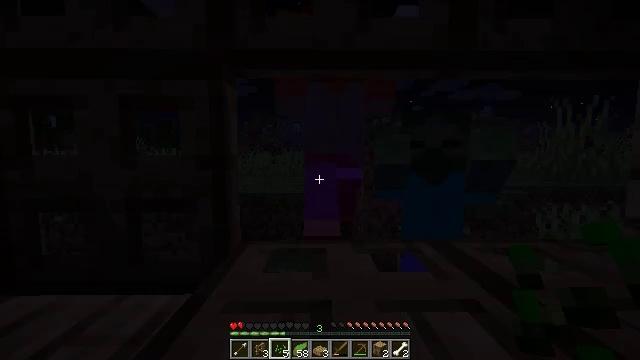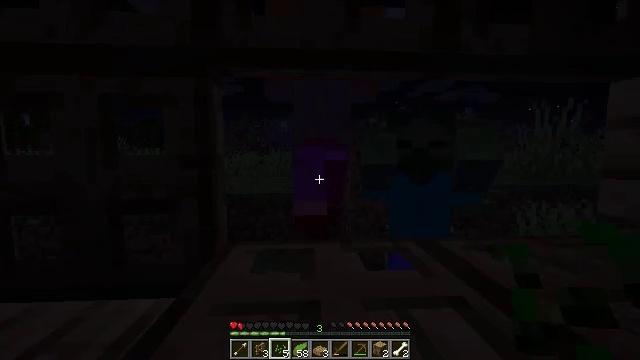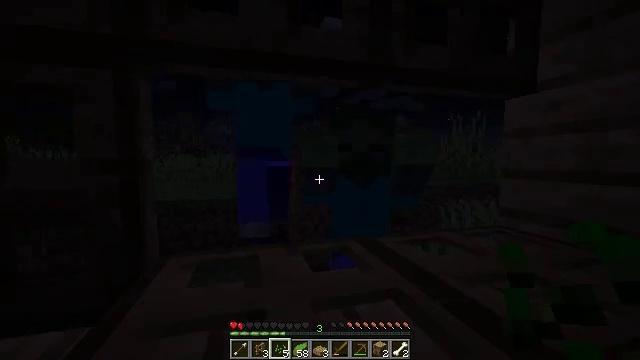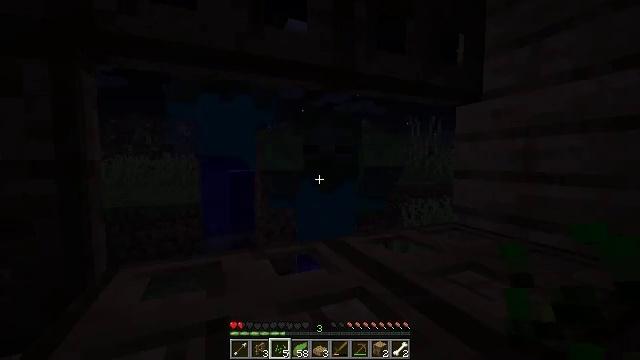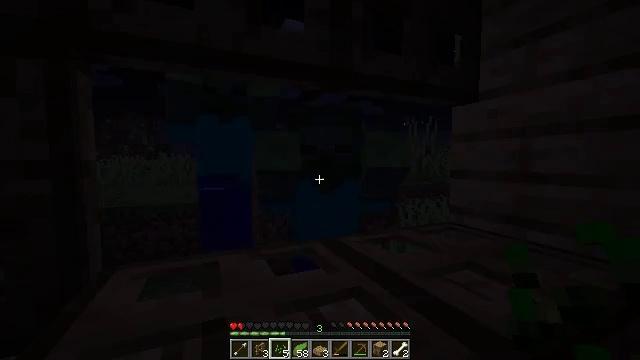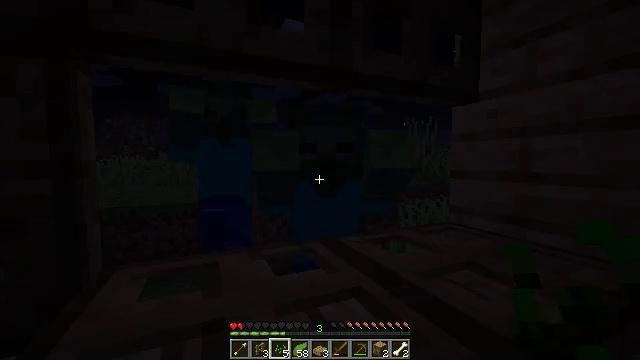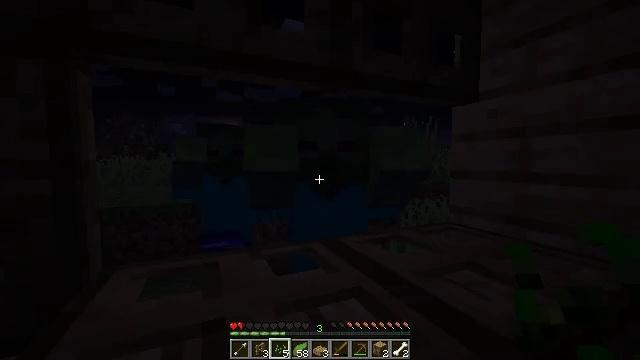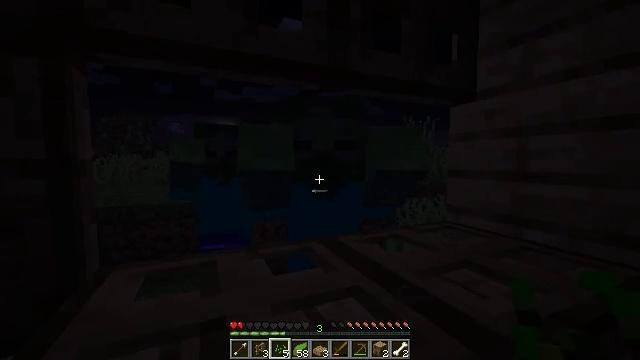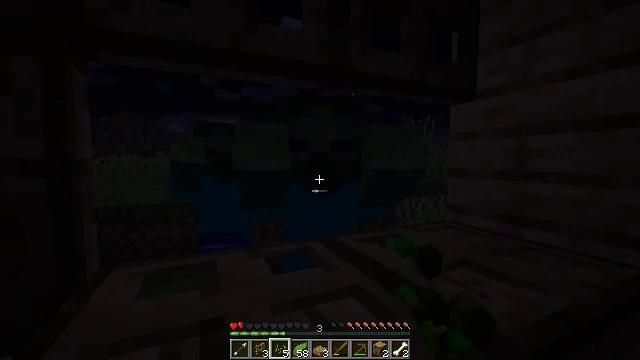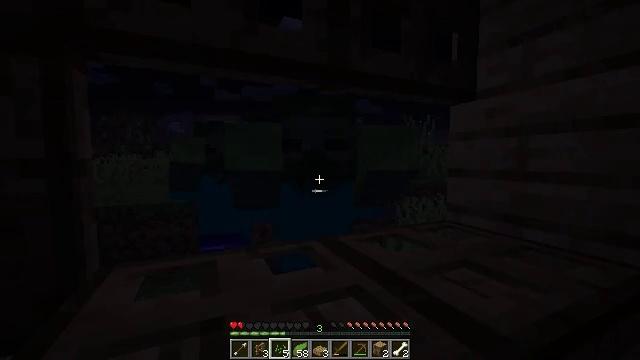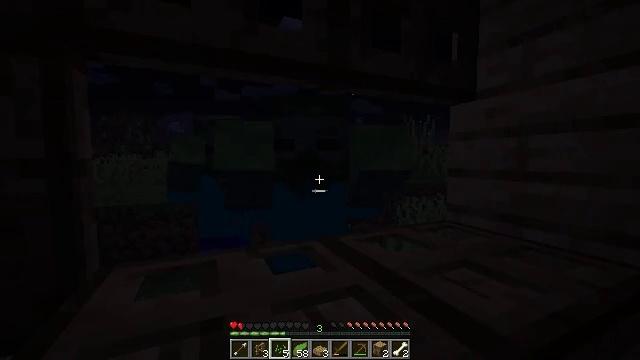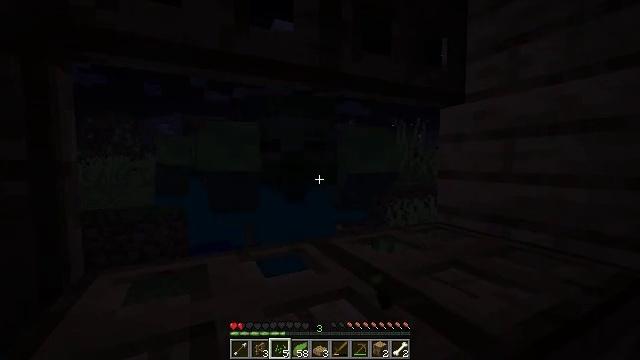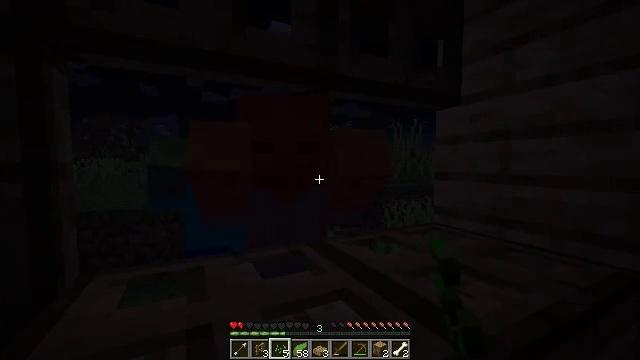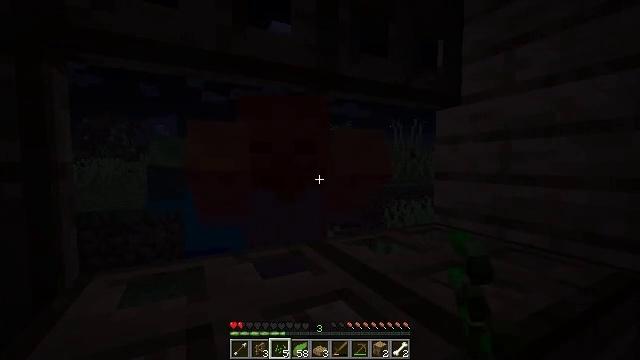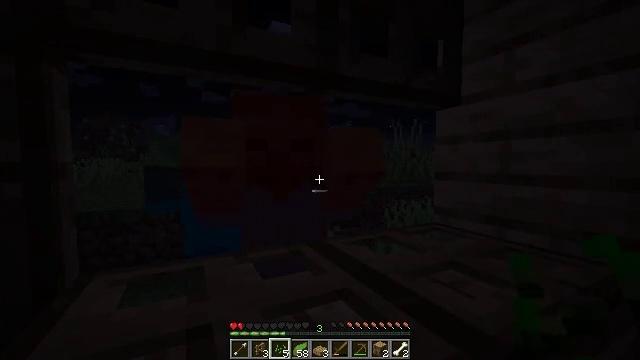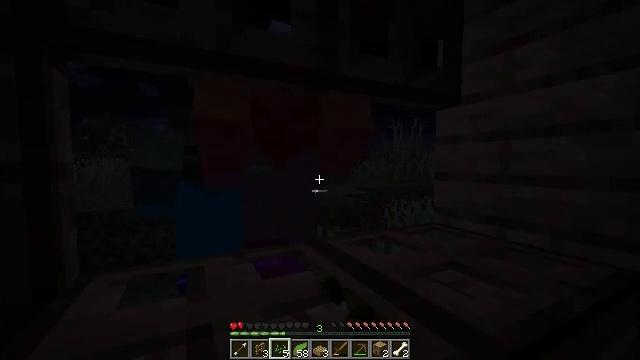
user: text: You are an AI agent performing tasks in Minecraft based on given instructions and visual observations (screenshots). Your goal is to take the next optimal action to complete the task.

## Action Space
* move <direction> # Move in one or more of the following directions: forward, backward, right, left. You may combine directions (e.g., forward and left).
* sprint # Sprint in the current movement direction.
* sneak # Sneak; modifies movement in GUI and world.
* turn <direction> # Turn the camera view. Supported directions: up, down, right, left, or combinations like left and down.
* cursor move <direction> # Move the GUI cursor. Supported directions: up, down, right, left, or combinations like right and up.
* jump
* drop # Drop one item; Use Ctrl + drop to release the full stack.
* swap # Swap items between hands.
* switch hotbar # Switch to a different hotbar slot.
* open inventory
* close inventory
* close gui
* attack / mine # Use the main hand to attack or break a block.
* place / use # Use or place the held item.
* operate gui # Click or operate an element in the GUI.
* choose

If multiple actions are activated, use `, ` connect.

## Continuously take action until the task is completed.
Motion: motion action
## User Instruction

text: Hunt the zombie.
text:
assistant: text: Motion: turn right
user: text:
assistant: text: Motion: turn right
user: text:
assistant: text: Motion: turn right
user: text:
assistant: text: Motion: no_op
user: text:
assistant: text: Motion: no_op
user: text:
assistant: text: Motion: no_op
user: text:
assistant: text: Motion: attack / mine
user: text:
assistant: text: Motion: attack / mine
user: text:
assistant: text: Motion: attack / mine
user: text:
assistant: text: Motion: attack / mine
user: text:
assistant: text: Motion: turn right
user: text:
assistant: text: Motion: no_op
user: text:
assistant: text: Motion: no_op
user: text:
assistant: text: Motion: attack / mine
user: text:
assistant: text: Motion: attack / mine
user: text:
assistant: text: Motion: attack / mine
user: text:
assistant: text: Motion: no_op
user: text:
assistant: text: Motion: turn left and down, attack / mine
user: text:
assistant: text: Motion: turn left, attack / mine
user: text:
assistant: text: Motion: turn left, attack / mine
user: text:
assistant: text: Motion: no_op
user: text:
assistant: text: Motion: attack / mine
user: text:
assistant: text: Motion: attack / mine
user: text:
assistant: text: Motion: attack / mine
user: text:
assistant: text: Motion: attack / mine
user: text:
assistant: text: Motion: turn left, attack / mine
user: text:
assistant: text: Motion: turn left, attack / mine
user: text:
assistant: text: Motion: attack / mine
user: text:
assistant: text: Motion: attack / mine
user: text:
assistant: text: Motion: no_op